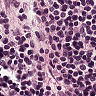
Metastatic tissue present: no